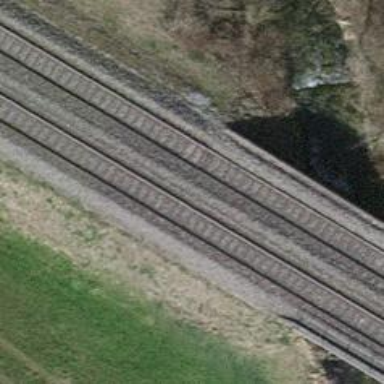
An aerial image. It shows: Bridge with single railway track electrified by contact line.